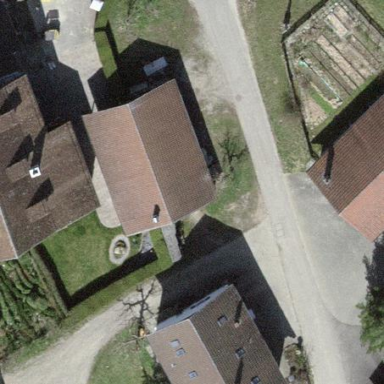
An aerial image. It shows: Group of garages.